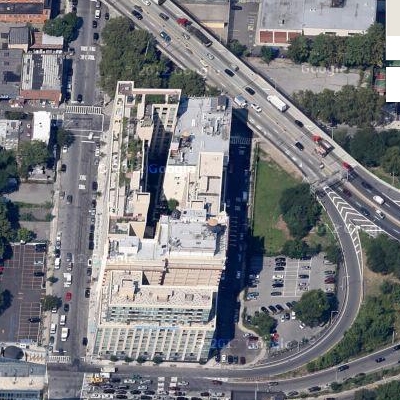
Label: Industry